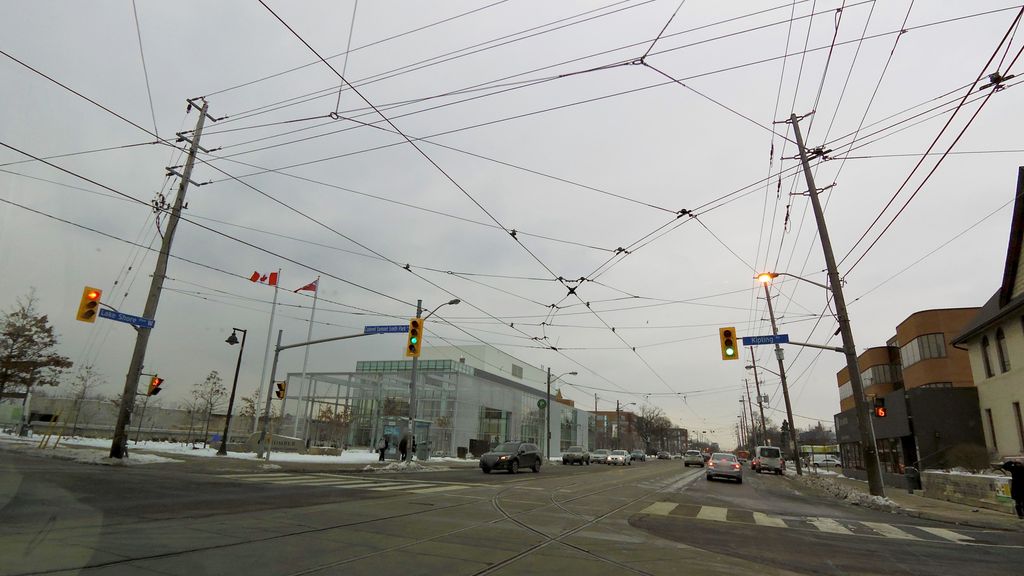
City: toronto